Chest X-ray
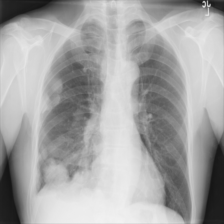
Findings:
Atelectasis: negative
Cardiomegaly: negative
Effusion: positive
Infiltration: negative
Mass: positive
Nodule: negative
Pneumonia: negative
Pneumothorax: negative
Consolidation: negative
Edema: negative
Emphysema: negative
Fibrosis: negative
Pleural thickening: negative
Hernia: negative